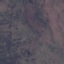
Land use / land cover: HerbaceousVegetation